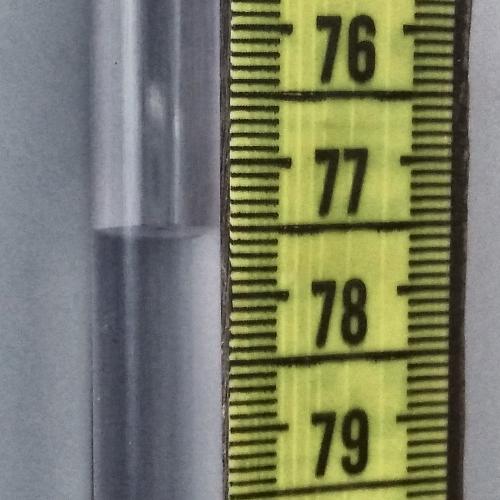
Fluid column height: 77.5 cm